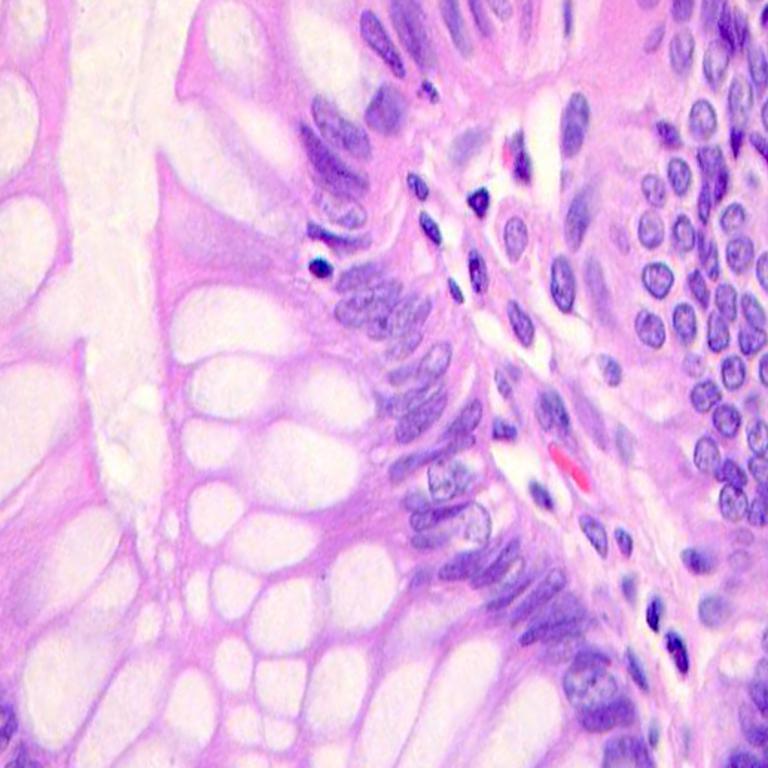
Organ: colon
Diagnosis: benign